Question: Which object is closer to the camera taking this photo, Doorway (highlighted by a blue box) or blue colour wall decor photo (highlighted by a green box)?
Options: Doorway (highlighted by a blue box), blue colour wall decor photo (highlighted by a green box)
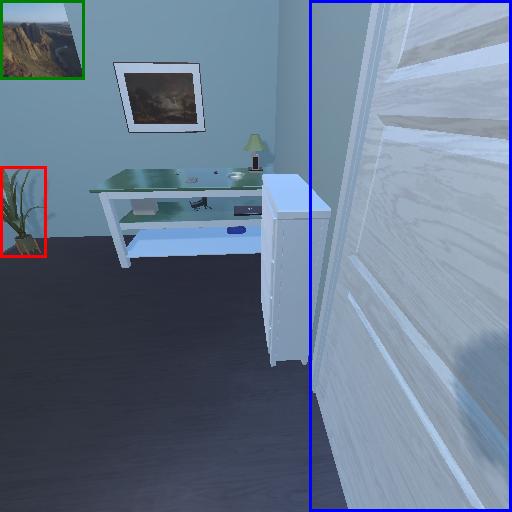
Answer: Doorway (highlighted by a blue box)